Question: I'm already familiar with laravel 5.1 mix (elixir), and recently I decided to test laravel 5.4 mix.
I mixed my libs on vendors files.
'''
mix
.styles([
'./node_modules/bootstrap/dist/css/bootstrap.css',
'./node_modules/font-awesome/css/font-awesome.css'
], 'public/css/vendor.css')
.js([
'./node_modules/jquery/dist/jquery.js',
'./node_modules/bootstrap/dist/js/bootstrap.js',
], 'public/js/vendor.js')
.disableNotifications()
.version();
'''
And included vendor on my page.
'''
<script src="{{ mix('js/vendor.js') }}" type="text/javascript" charset="utf-8" async defer></script>
'''
But, when I want use jQuery I have this error on image below. Before, in the laravel 5.1 I did exactly that way.

What do I have to do?
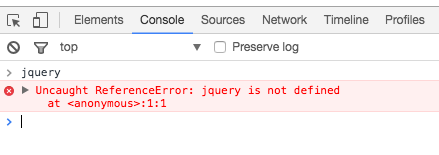
Answer: Just uncomment this line in your 'assets/js/bootstrap.js' file:
'''
window.$ = window.jQuery = require('jquery');
'''
And make sure to require the bootstrap file in your 'assets/js/app.js' like this:
'''
require('./bootstrap');
'''